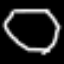
Label: octagon